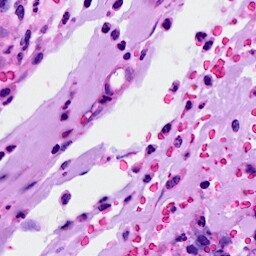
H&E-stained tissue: Breast